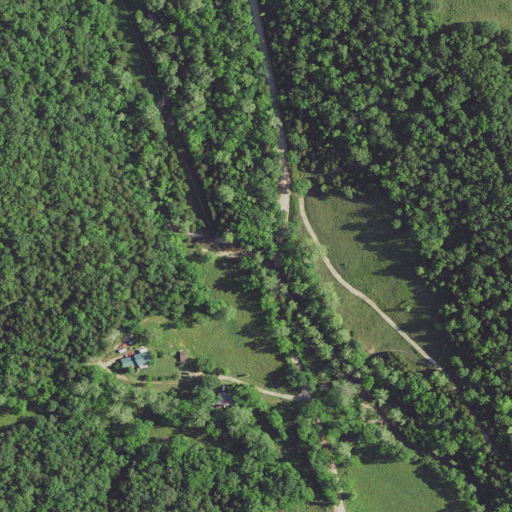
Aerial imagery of valley in Missouri named Sugar Tree Hollow containing deciduous forest, open development, mixed forest, pasture, grassland, evergreen forest, medium intensity development, and low intensity development